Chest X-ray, PA view. Patient: 64 years old, sex M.
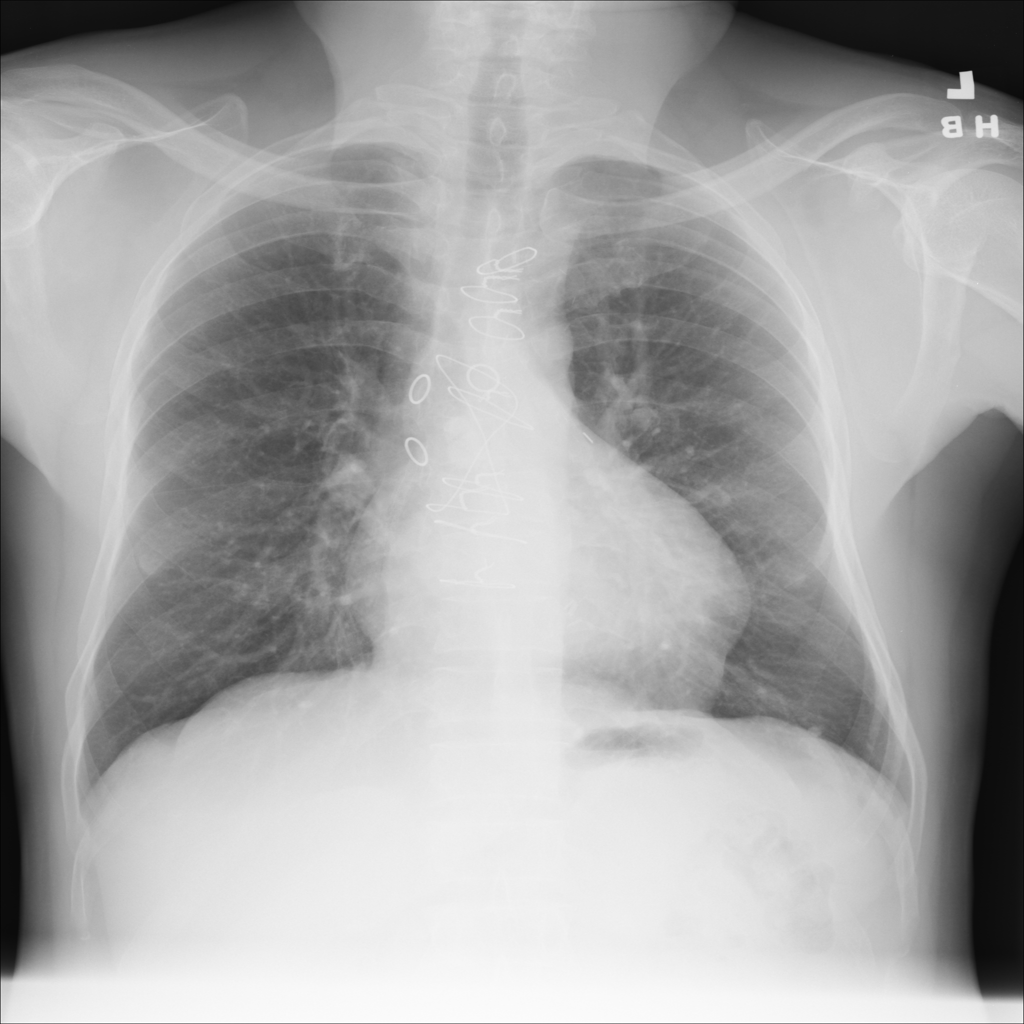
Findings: Nodule